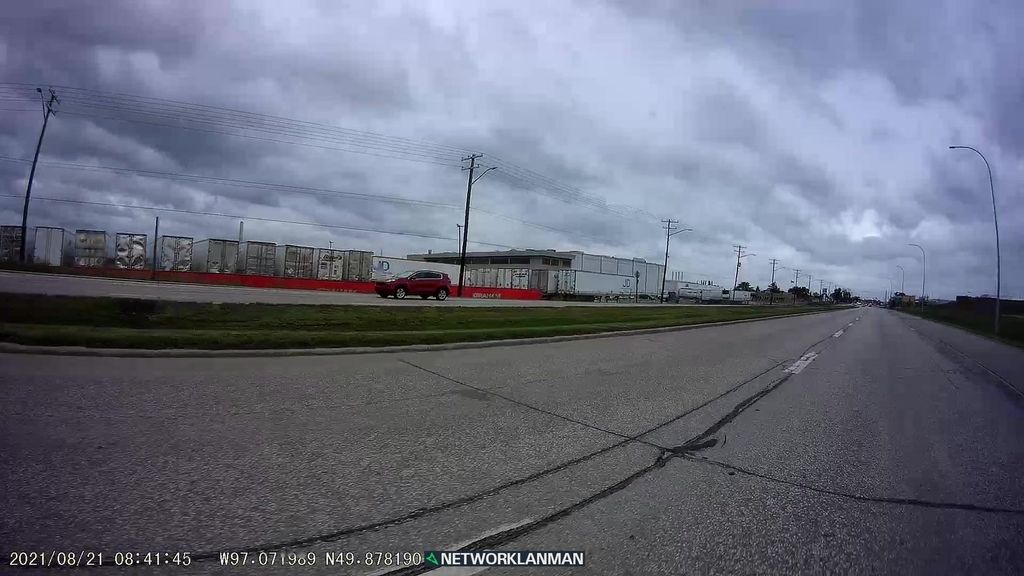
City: winnipeg